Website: apple
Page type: account-selection
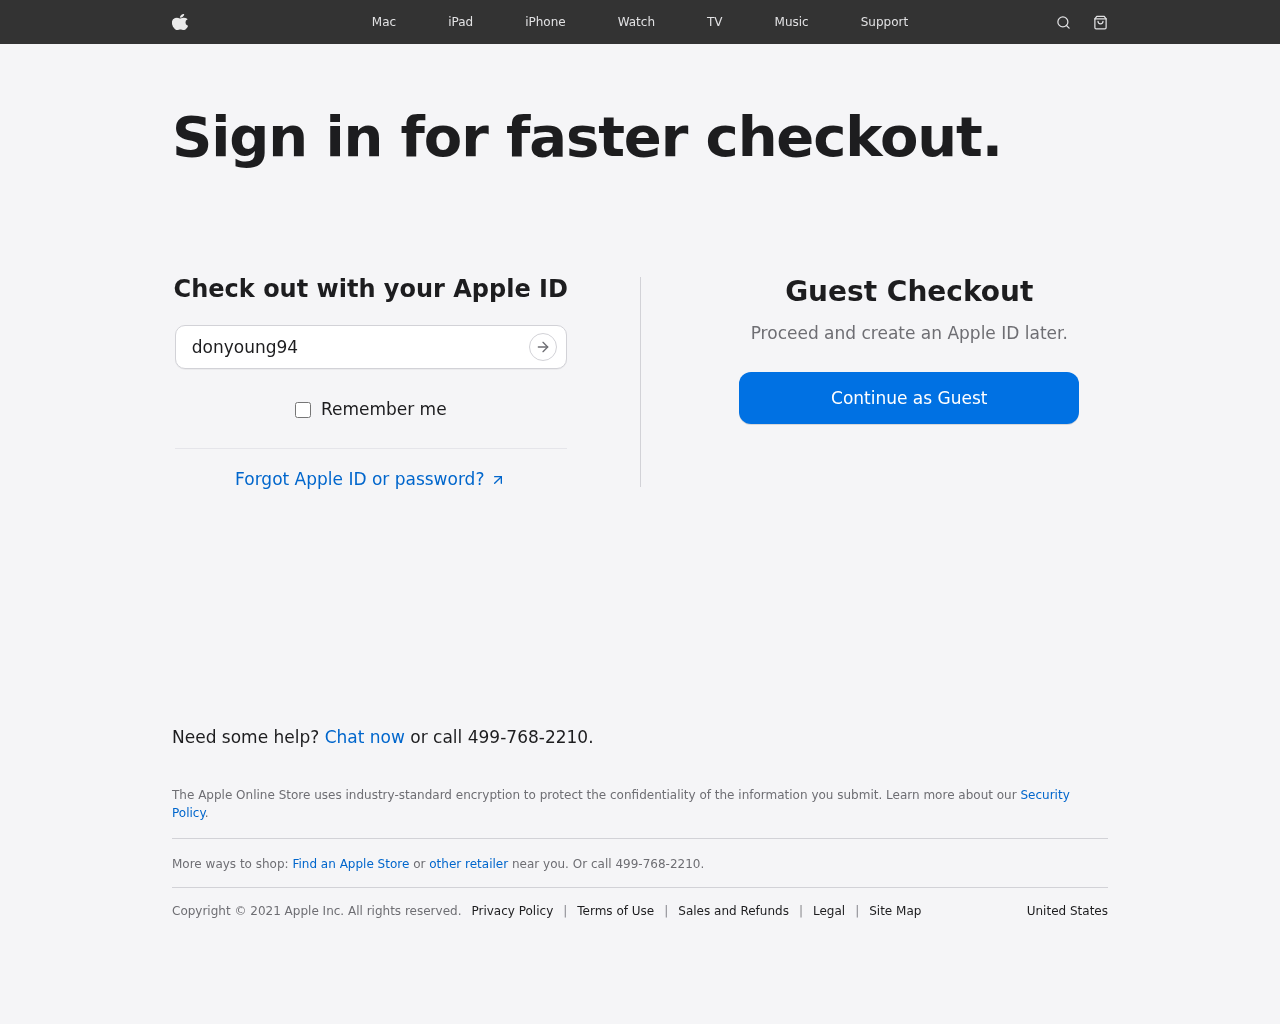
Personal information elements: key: PII_LOGIN_USERNAME
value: donyoung94